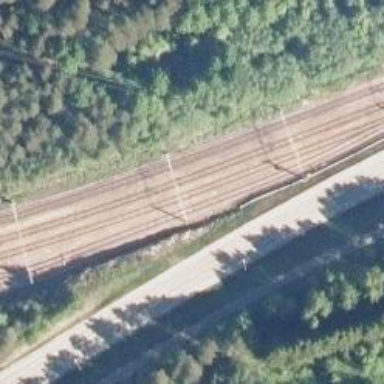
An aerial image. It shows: Rail siding with electrified contact lines.